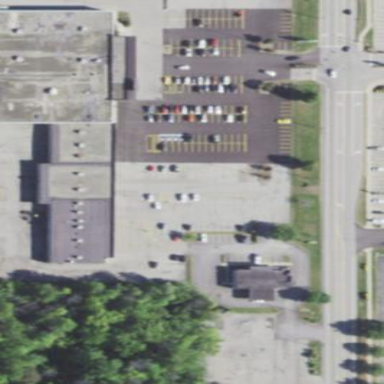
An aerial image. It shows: Retail area.